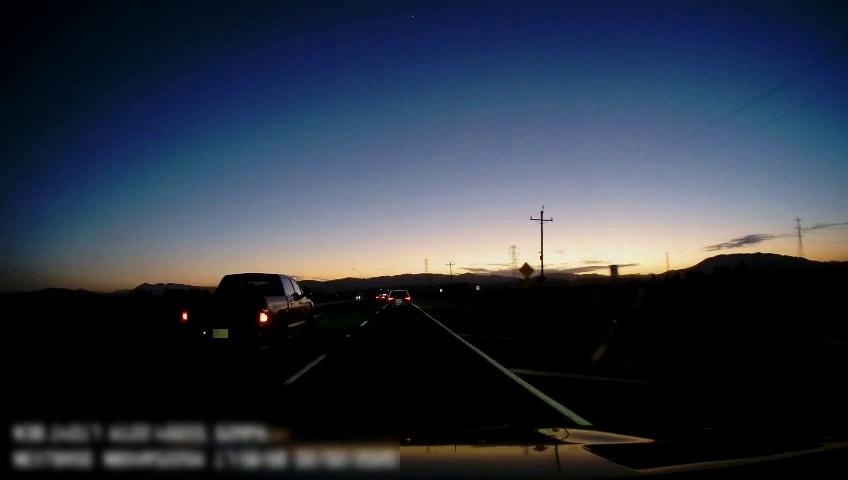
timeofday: Dusk/Dawn/Twilight
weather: Sunny
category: Drivable Space
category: Vehicles | SUV
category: Vehicles | Truck
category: Lanes | Alternate Lane
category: Lanes | Current Lane
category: Lanes | Current Lane
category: Lanes | Alternate Lane
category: Traffic | Signs